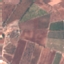
Land use / land cover: PermanentCrop